Current action and preconditions to check: trajectory_clear

Your task: For each precondition in the list above, predict whether it will hold at this action.

Consider the current scene as observed from the mobile robot's camera, and analyze the predicted future states of all dynamic agents (e.g., people, animals, vehicles, or any moving entities) within the NEXT SECOND.

IMPORTANT: Only answer "very likely" if you are absolutely certain—based on strong, clear evidence—that a dynamic agent will violate the precondition in the predicted future state. Do NOT answer "very likely" for unlikely, ambiguous, or low-probability risks.

Ask yourself for each precondition: Is there a high probability, with clear and convincing evidence, that the predicted future states of any dynamic agent will interfere with the predicted future state of the currently executing action within the NEXT SECOND, causing that precondition to fail?

Assess the risk level based on these predictions. Use "likely" or "very likely" if motions create a clear risk of interference.

Use "neutral" or "improbable" if agents are nearby but their predicted paths are clearly diverging or non-conflicting.

Failure Risk Categories: "very improbable", "improbable", "neutral", "likely", "very likely"

Answer Format: Output ONLY the probability_of_failure value from these categories: "very improbable", "improbable", "neutral", "likely", "very likely"

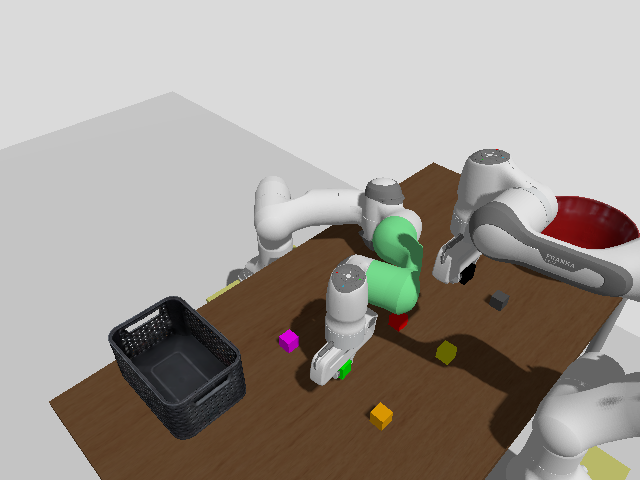

Answer: improbable